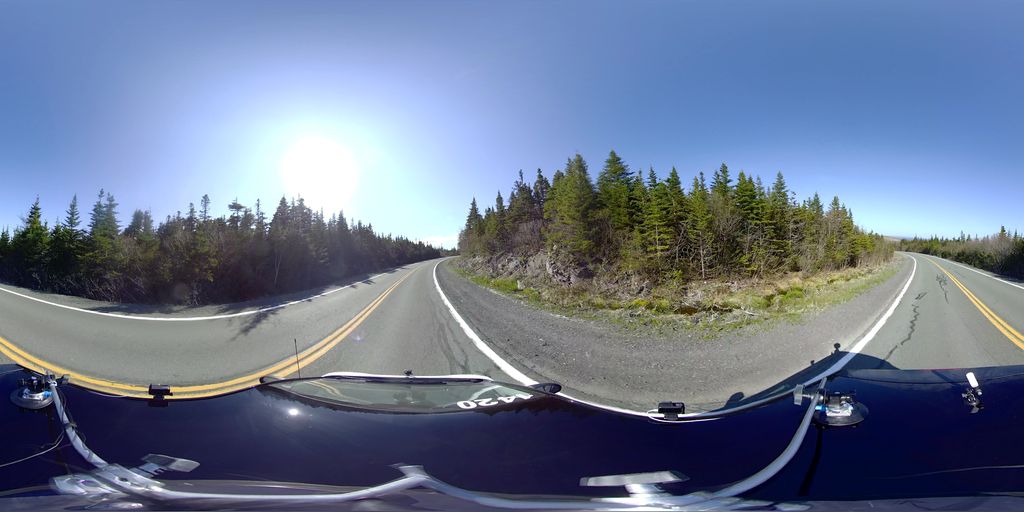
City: st_johns